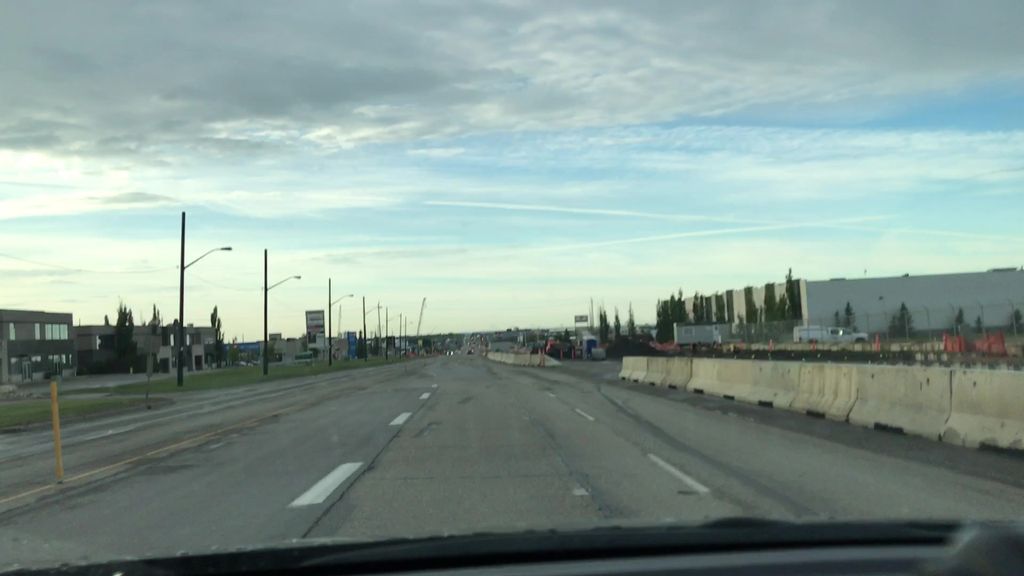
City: edmonton